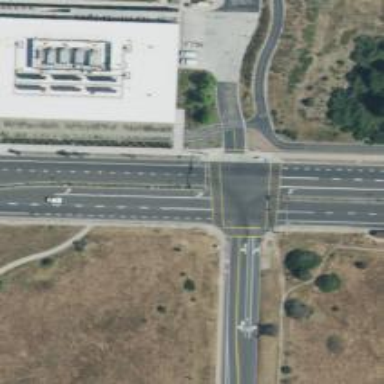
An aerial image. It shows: Marked road crossing.